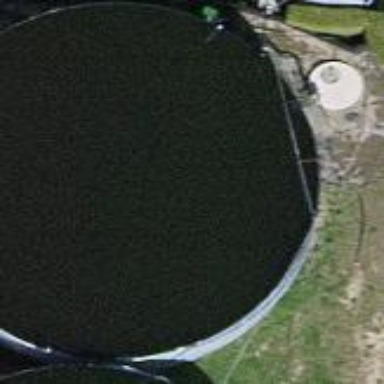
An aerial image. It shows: Storage tank that is man-made.